Question: This may sound like a silly question, however with the iOS 6 viewDidUnload no longer getting called, I'm interested in how to properly terminate an iOS app currently being debugged with xCode on the development device. Is hitting the stop button below enough?

Is this the equivalent of sending a stop signal to the app, terminating the app immediately? The reason I'm asking is that after repeated debugging with start/stop I'm running into an issue where it appears as if my app is having random memory issues(No leaks are detected with profiling).
Your thoughts are appreciated!
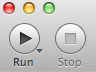
Answer: Hitting stop kills the app instantly. No dealloc or other code gets called (), the process is just terminated. All of the memory used by the process is then freed, and when you start again, you're starting from scratch.
This is unlikely to be the cause of "random memory" problems. If you can give more detail about the symptoms you're experiencing, there could be more to say.
The best way to simulate what a user might do is to hit the home button, stop the process. This doesn't terminate your app, but you should be dealing with everything necessary when entering the background anyway.